Question: I am experiencing an issue where the document mode and user agent string select boxes in the emulation tab are blank when I am using the IE 11 Developer Tools. Here is a screenshot of the issue:

I have researched the issue and have tried the following recommended solutions:
- - -
From these posts:
<URL>
<URL>
These have not worked unfortunately. There is currently a <URL> open for this issue on MS connect. However there has been no reply from microsoft since November 2013. Has anyone else experienced this issue and are aware of a functioning workaround?
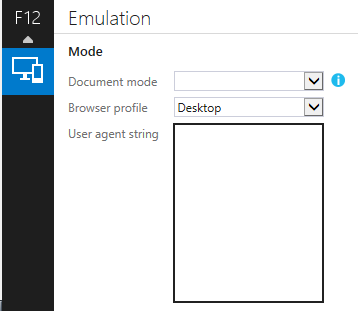
Answer: The issue happens when the Internet Explorer browser tab process in unable to access the appropriate folder.
Internet Explorer when running in , runs each tab in a separate process. Any process tagged as <URL>, e.g.:
- - - - - - - - - -
The interesting restriction we care about is only able to write to specifically white-listed folders; folders marked with .
An example of one of these folders is your folder in:
- 'C:\Users\Ian\AppData\Local'- 'C:\Users\Ian\AppData\LocalLow'- 'C:\Users\Ian\AppData\Roaming'
You can see the tag applied to this folder by running 'icacls' from an elevated command prompt:
'''
C:\Users\Ian\AppData>icacls LocalLow
LocalLow BUILTIN\Administrators:(I)(F)
BUILTIN\Administrators:(I)(OI)(CI)(IO)(F)
NT AUTHORITY\SYSTEM:(I)(F)
NT AUTHORITY\SYSTEM:(I)(OI)(CI)(IO)(F)
NT AUTHORITY\Authenticated Users:(I)(M)
NT AUTHORITY\Authenticated Users:(I)(OI)(CI)(IO)(M)
BUILTIN\Users:(I)(RX)
BUILTIN\Users:(I)(OI)(CI)(IO)(GR,GE)
Mandatory Label\Low Mandatory Level:(OI)(CI)(NW)
Successfully processed 1 files; Failed processing 0 files
'''
The last entry:
> Mandatory Label\Low Mandatory Level
indicates that this folder has the integrity level marker. This means that it is one of the few folders that a process is allowed to write to.
# What does this have to do with Internet Explorer
In the case of Internet Explorer, there are a handful of other folders.
'''
C:\Users\Ian\AppData\LocalLow
C:\Users\Ian\AppData\Local\Temp\Low
C:\Users\Ian\AppData\Local\Microsoft\Windows\Temporary Internet Files\Low
C:\Users\Ian\AppData\Roaming\Microsoft\Windows\IECompatCache\Low
C:\Users\Ian\AppData\Roaming\Microsoft\Windows\IECompatUACache\Low
'''
When you use the F12 tools, Internet Explorer tries to access the 'IECompatUACache' folder. If the folder does not have the correct label, the 'iexplore.exe' process will get an 'ACCESS DENIED' error; causing it fail badly.
What can cause the to have been lost from one of these folders or any of their subfolders? Perhaps you own an SSD, and tried to use <URL>. The folder relocation feature fails pretty spectacularly at its one job of relocating a folder.
In order to reset the label on the 'Low' folders around the computer, run:
'''
icacls "D:\Users\Ian\AppData\LocalLow" /setintegritylevel low /T
icacls "D:\Users\Ian\AppData\Local\Temp\Low" /setintegritylevel low /T
icacls "D:\Users\Ian\AppData\Local\Microsoft\Windows\Temporary Internet Files\Low" /setintegritylevel low /T
icacls "D:\Users\Ian\AppData\Roaming\Microsoft\Windows\IECompatCache\Low" /setintegritylevel low /T
icacls "D:\Users\Ian\AppData\Roaming\Microsoft\Windows\IECompatUACache\Low" /setintegritylevel low /T
'''